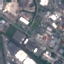
Land use / land cover: Industrial